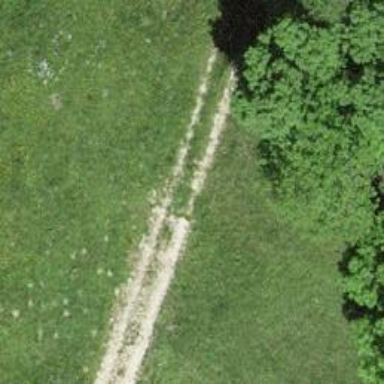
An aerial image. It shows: Track with fine gravel surface. The track type is grade1.